Question: I'm having problems cancelling the spaces on my tiles. I need it to be 3 rows and 7 tiles without spaces.
'''
<section class="the-team">
<div class="container text-center">
<div class="row-fluid">
<img src="images/profiles/1.jpg">
<img src="images/profiles/2.jpg">
<img src="images/profiles/3.jpg">
<img src="images/profiles/4.jpg">
<img src="images/profiles/5.jpg">
<img src="images/profiles/6.jpg">
<img src="images/profiles/7.jpg">
<img src="images/profiles/8.jpg">
<img src="images/profiles/9.jpg">
<img src="images/profiles/10.jpg">
<img src="images/profiles/11.jpg">
<img src="images/profiles/12.jpg">
<img src="images/profiles/13.jpg">
<img src="images/profiles/14.jpg">
<img src="images/profiles/15.jpg">
<img src="images/profiles/16.jpg">
<img src="images/profiles/17.jpg">
<img src="images/profiles/18.jpg">
<img src="images/profiles/19.jpg">
<img src="images/profiles/20.jpg">
<img src="images/profiles/21.jpg">
</div>
</div><!--//container-->
</section>
'''

How do I cancel the spaces between the tiles?
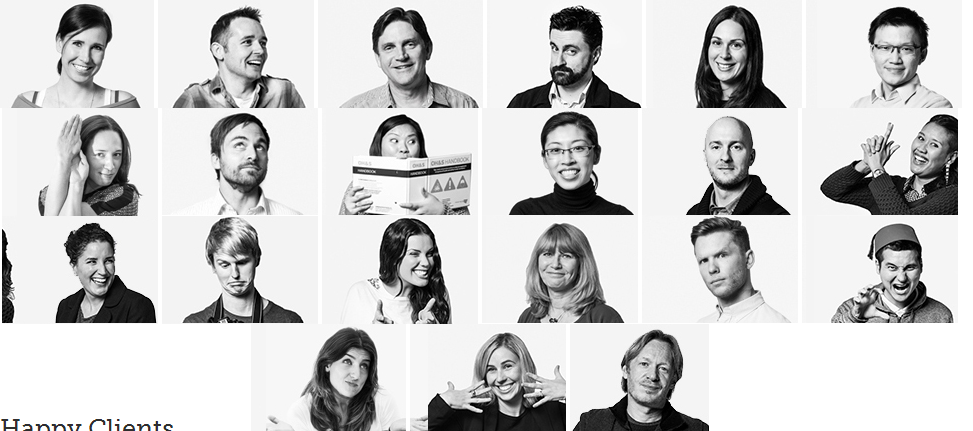
Answer: The space is caused by the whitespace between the images. In HTML any amount of whitespace between inline elements is treated as one space.
If you set a font-size of 0 on the div, the space will vanish.
'''
.the-team .row-fluid {
font-size:0;
}
'''
This can also be fixed in the HTML by removing the spaces and returns between the images.
Another method is to put a small negative margin on the left side of the image, about .25em on all but the first image. this last choice is not very robust as the margin needed varies with the font and will overcompensate if the space is missing.